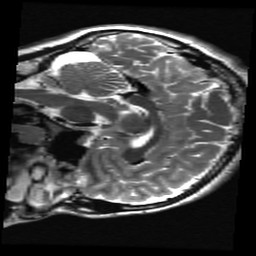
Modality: T2w
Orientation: sagittal
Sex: male
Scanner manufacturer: ge
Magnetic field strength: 3 T
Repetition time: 5 s
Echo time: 0.1015 s